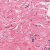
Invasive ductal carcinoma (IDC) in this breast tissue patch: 0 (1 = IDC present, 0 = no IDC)